Question: I need help converting DataTable to XML. I have done it using LINQ but I can't get exactly as I have to. I made a picture so that you can easily understand. The XML needs to be in certain format like below so I can't just use dt.writexml(). Artist ID needs to auto number. Songs are groupped by Artist. Prefer a solution in Linq coz that's what I have used throughout the project but I coundn't manage to get what I want here. The columns names are known so you can use something like this in the code. row.Field(Of String)("title")
Thanks a lot . I mean it. Sorry for poor english.

CreateDatatable - this simple code should create a datatable
'''
Dim dTable As New DataTable
dTable.Columns.Add("Title")
dTable.Columns.Add("Artist")
dTable.Columns.Add("Album")
dTable.Rows.Add("Baby one more time", "Britney Spears", "Baby one more time")
dTable.Rows.Add("Crazy", "Britney Spears", "Best of")
dTable.Rows.Add("Every time", "Britney Spears", "Best of")
dTable.Rows.Add("Black and White", "Michael Jackson", "Best of")
dTable.Rows.Add("You are not alone", "Michael Jackson", "Best of")
dTable.Rows.Add("Smile", "Michael Jackson", "Best of")
'''
what I have at the moment. It will convert it datatable to xml without the groupping and album index.
'''
Dim xmlDoc As New XDocument(
From row In dt.Rows
Select XElement("SONG",
From column In dt.Columns
Select
New XAttribute(column.Name, row.Item(column.Name))
)
)
'''
well .. i also have some more code .. that will query first created xml and do the grouping but still having album="albumname" in the song element as attribute. And it should be just one query from datatable to xml .. i hate having to query against xml again to just refomat it.
'''
Dim replacement = New XDocument(New XElement("root",
original.Descendants("Song")
.GroupBy(Function(x) Convert.ToString(x.Element("artist").value))
.<URL>
New XElement("artist", New XAttribute("id", index + 1),
New XAttribute("name", songsForArtist.Key), songsForArtist))))
'''
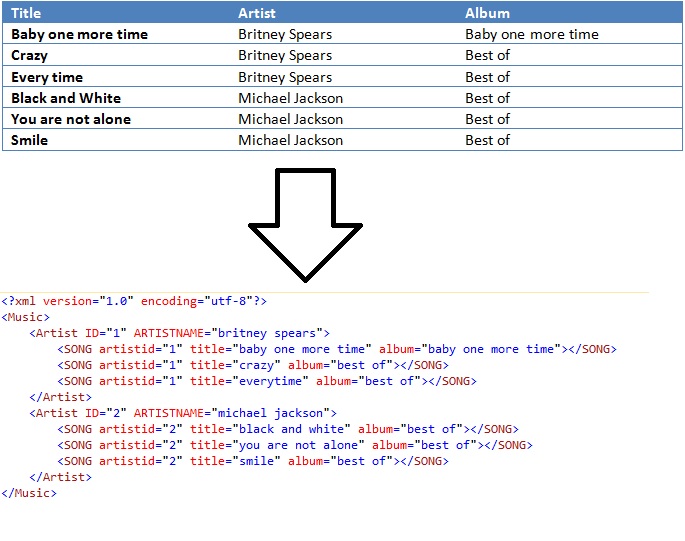
Answer: I hope you can convert it to VB.NET
'''
using System;
using System.Linq;
using System.Data;
using System.Xml.Linq;
namespace ConsoleApplication3
{
class Program
{
static void Main(string[] args)
{
var dTable = new DataTable();
dTable.Columns.Add("Title");
dTable.Columns.Add("Artist");
dTable.Columns.Add("Album");
dTable.Rows.Add("Baby one more time", "Britney Spears", "Baby one more time");
dTable.Rows.Add("Crazy", "Britney Spears", "Best of");
dTable.Rows.Add("Every time", "Britney Spears", "Best of");
dTable.Rows.Add("Black and White", "Michael Jackson", "Best of");
dTable.Rows.Add("You are not alone", "Michael Jackson", "Best of");
dTable.Rows.Add("Smile", "Michael Jackson", "Best of");
var query = dTable.AsEnumerable().
GroupBy(row => row.Field<string>("Artist")).
Select(
(grp, i) => new XElement("Artist",
new XAttribute("ID", i + 1),
new XAttribute("ARTISTNAME", grp.Key),
grp.Select(song => new XElement("SONG",
new XAttribute("artistID", i + 1),
new XAttribute("title", song.Field<string>("Title")),
new XAttribute("album", song.Field<string>("Album"))
)
)
)
);
var xml = new XElement("Music", query);
}
}
}
'''